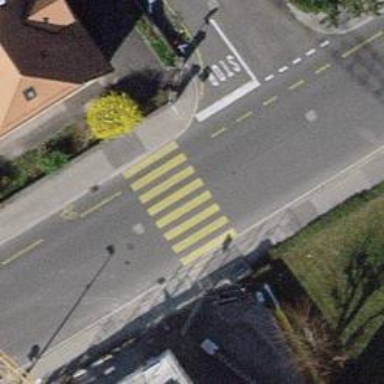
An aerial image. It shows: Marked crossing on footway.